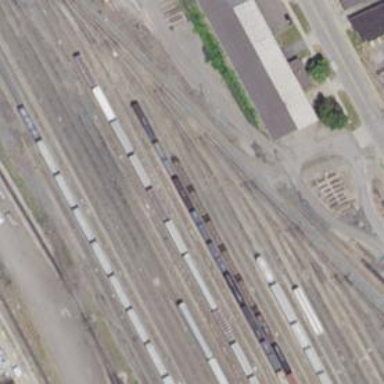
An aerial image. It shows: Railway yard.